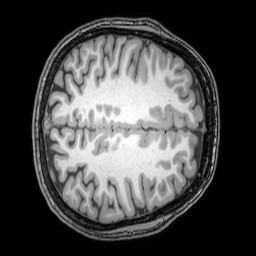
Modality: T1w
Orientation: axial
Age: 22
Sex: female
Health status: healthy
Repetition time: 0.081 s
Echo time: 0.037 s